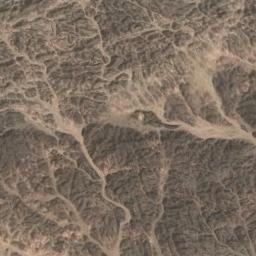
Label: mountain